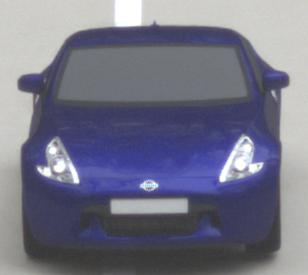
Make: Nissan
Model: 370Z Coupé
Detailed model: 370Z (Z34) Coupé
Model produced from: 2009/12
Model produced until: 2013/03
Doors: 3
Color: blue
Road condition: dry road
Daytime: morning or afternoon
Contrast: low contrast